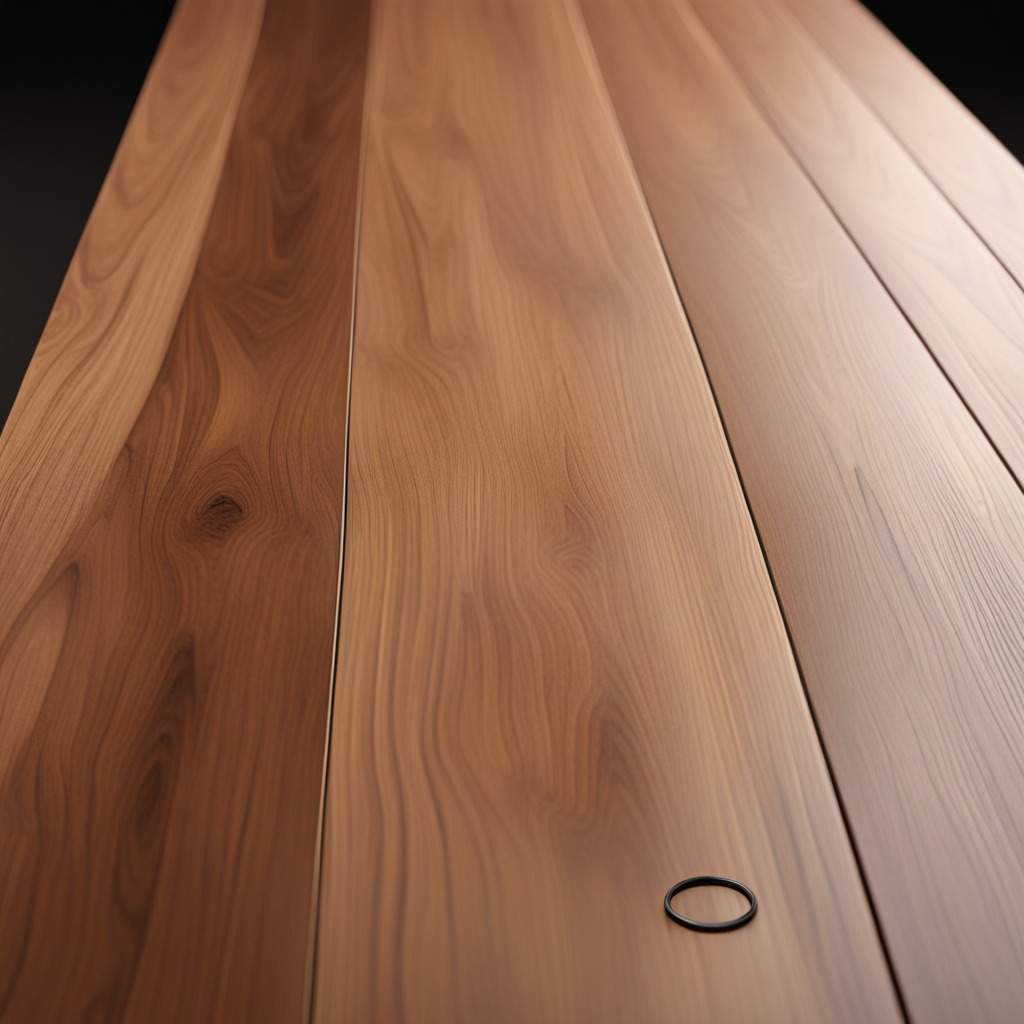
A rubber O-ring is lying on the wooden table in a carpentry studio rich wood textures side lighting.